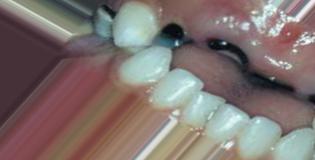
Condition: Caries